Interaction volume radius: 10 \u00c5
Interaction volume height: 15 \u00c5
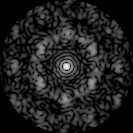
Disorder parameter: 0.6912